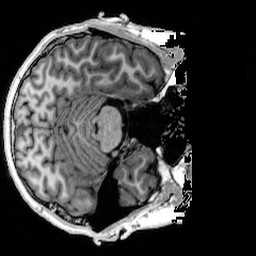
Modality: T1w
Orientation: axial
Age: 22
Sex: male
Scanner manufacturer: siemens
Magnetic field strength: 3 T
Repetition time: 4 s
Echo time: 0.00289 s